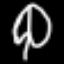
Label: leaf